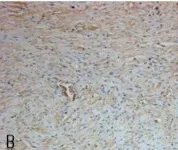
Microscopic photograph of the tumor. B. Stromal cells are immunoreactive against calretinin (x 200).
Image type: pathology (immunostaining)